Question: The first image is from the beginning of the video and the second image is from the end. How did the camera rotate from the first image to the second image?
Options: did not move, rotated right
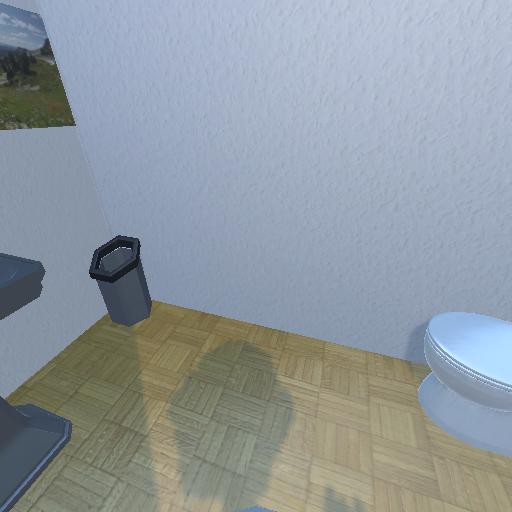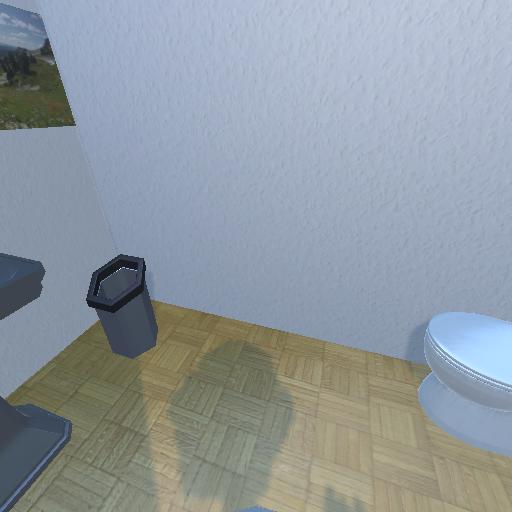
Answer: did not move